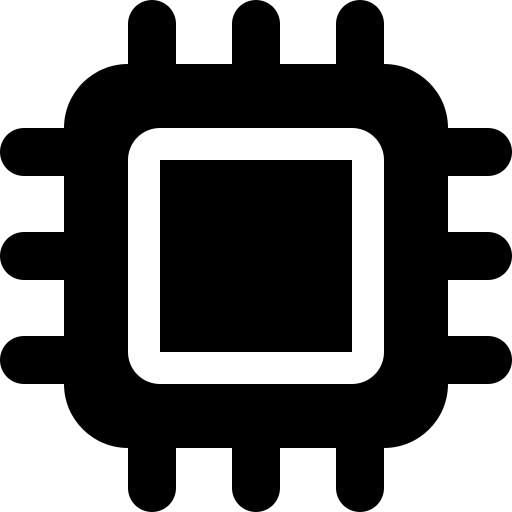
Tags: icon, FontAwesome, fa-icon, solid, microchip